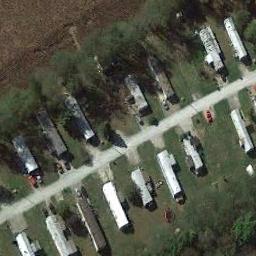
Label: residential